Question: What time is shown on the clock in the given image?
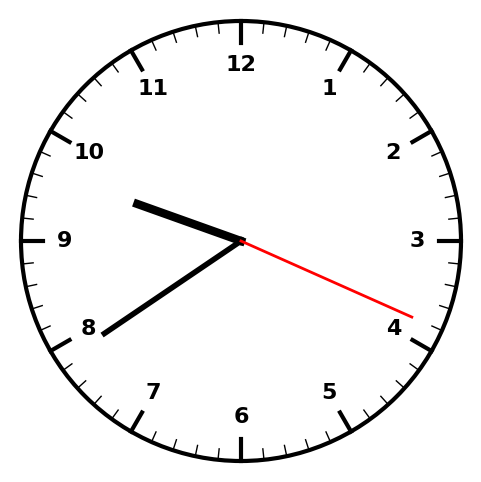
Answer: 09:39:19